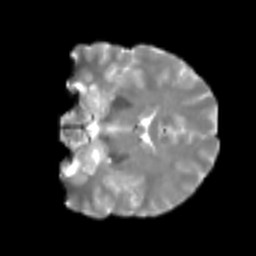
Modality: T2w
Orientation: coronal
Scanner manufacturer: siemens
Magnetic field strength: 3 T
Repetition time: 4 s
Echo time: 0.0594 s